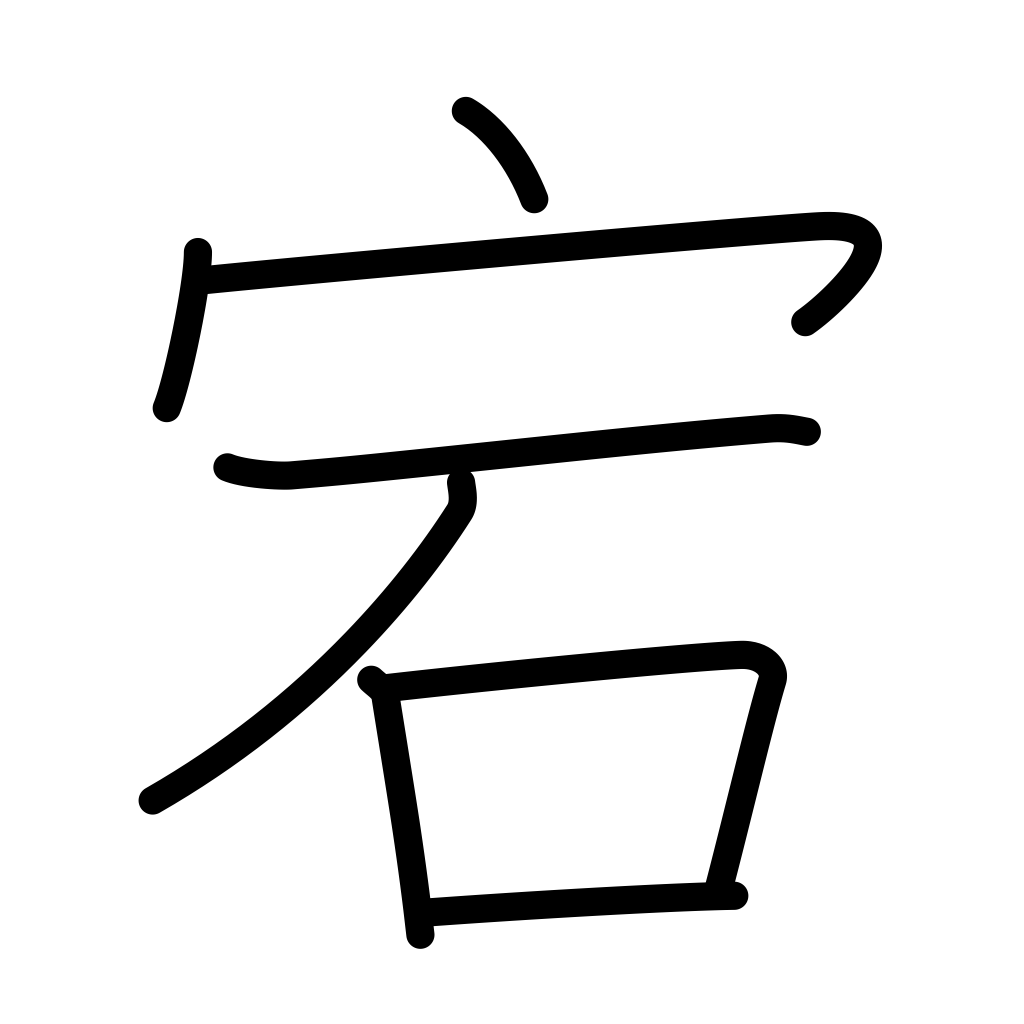
Meaning: cave